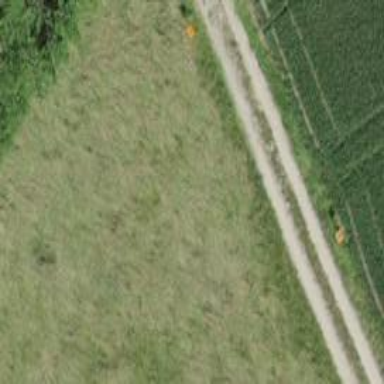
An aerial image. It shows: Pipeline marker.